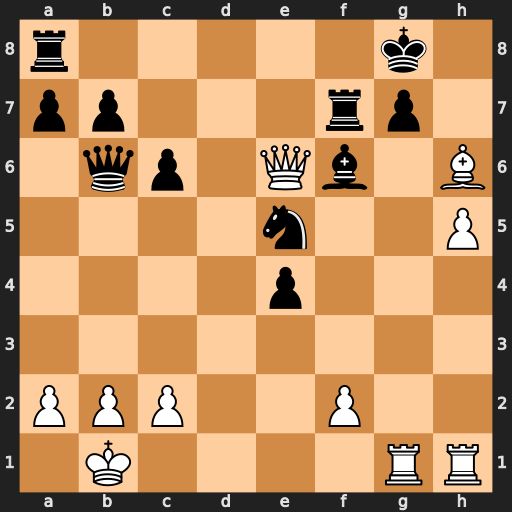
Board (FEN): r5k1/pp3rp1/1qp1Qb1B/4n2P/4p3/8/PPP2P2/1K4RR
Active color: w
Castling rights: -
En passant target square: -
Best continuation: Bxg7 Bxg7 h6